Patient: sex F, age 54
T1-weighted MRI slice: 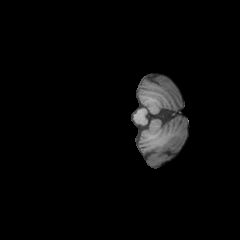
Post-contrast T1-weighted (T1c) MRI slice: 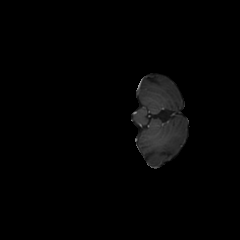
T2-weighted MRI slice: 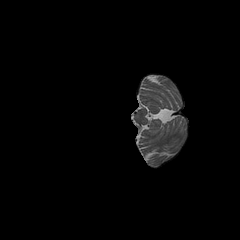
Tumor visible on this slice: no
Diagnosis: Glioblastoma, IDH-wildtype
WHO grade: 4